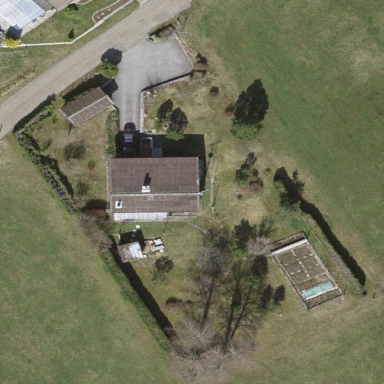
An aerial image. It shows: Garden that is leisure land.